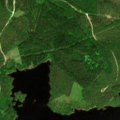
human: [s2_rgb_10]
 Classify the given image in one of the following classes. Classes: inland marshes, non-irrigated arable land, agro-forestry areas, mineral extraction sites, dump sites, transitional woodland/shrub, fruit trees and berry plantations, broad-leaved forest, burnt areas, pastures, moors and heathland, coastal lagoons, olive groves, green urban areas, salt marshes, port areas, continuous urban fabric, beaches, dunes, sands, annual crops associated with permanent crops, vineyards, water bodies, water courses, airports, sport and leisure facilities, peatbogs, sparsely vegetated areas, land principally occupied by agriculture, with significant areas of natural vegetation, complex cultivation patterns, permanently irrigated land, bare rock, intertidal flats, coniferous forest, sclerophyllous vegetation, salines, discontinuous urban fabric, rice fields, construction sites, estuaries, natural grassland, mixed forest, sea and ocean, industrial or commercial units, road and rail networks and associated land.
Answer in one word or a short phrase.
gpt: coniferous forest, mixed forest, water bodies